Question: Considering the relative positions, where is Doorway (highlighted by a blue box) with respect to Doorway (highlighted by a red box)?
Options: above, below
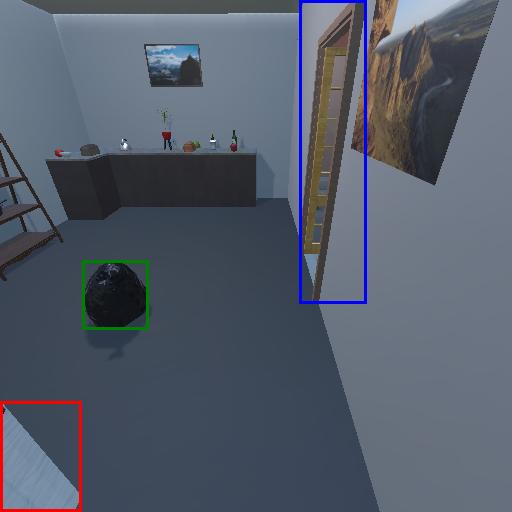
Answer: above